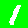
Digit: 1